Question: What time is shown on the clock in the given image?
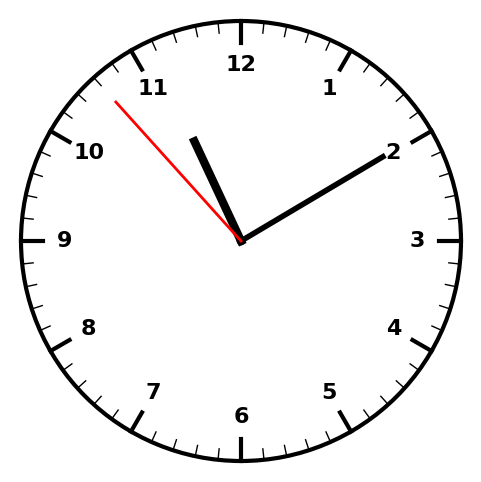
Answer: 11:09:53